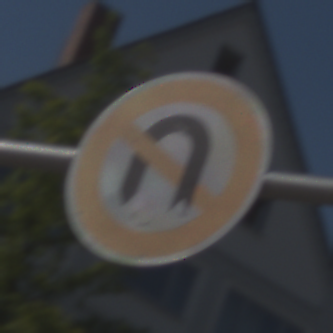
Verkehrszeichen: VerbotWenden
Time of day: MorningAfternoon
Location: Outdoor (Urban)
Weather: Clear
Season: NotSpecified
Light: Natural